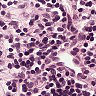
Metastatic tissue present: no